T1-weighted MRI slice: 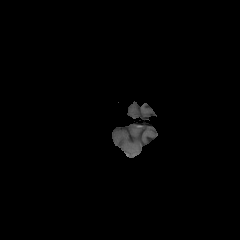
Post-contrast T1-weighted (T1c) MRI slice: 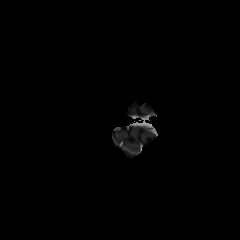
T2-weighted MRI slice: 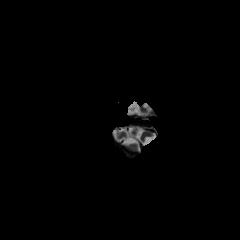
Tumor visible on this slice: yes